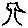
Label: tree